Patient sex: M
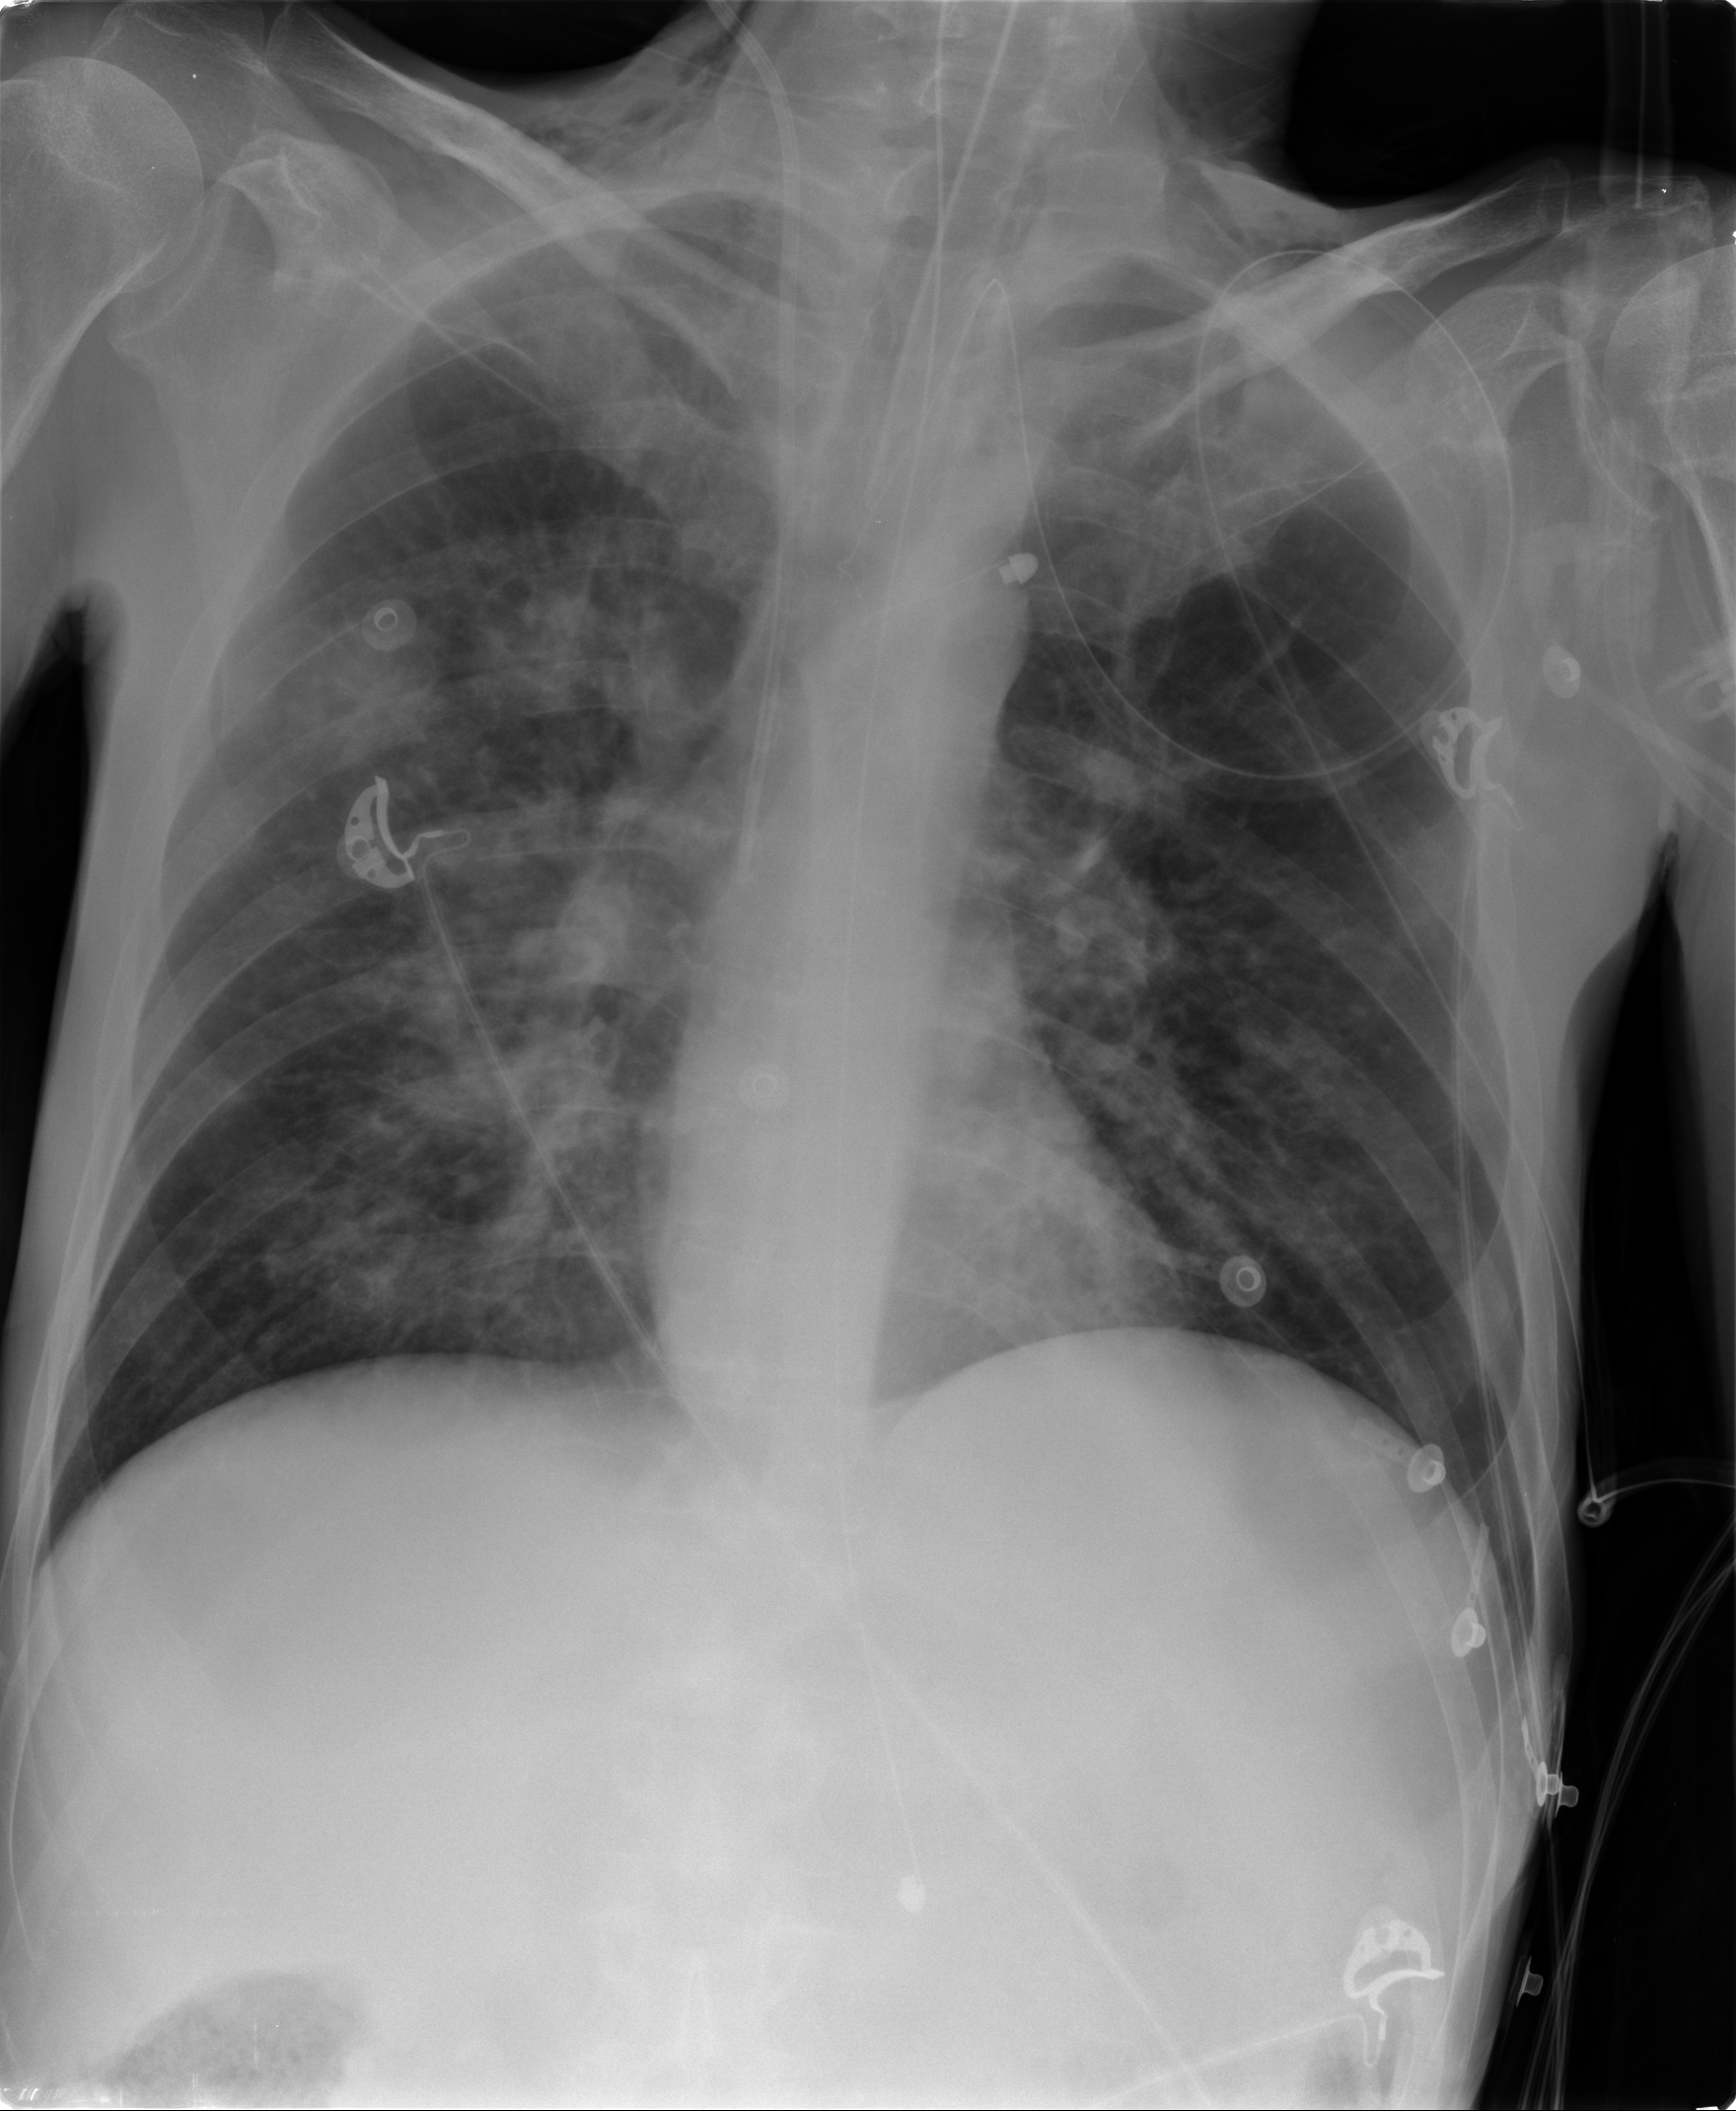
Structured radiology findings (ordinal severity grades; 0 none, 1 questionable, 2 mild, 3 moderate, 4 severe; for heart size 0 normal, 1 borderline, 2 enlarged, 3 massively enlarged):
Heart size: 0
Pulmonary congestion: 2
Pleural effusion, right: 0
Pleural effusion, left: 0
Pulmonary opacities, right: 2
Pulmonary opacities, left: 2
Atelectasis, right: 0
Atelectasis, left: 0